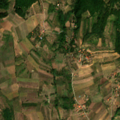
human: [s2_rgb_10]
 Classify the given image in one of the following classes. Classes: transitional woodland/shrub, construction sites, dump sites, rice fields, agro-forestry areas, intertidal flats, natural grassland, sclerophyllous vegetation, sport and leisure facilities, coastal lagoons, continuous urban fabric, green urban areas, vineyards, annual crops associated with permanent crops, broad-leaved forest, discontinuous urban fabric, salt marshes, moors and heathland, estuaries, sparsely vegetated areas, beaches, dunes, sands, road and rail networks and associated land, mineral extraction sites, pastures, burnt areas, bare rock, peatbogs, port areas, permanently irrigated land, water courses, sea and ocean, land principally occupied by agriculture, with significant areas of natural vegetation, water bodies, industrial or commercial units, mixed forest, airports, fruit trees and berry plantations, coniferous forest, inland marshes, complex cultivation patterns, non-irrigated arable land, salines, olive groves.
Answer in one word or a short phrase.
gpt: complex cultivation patterns, land principally occupied by agriculture, with significant areas of natural vegetation, broad-leaved forest